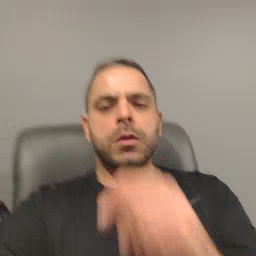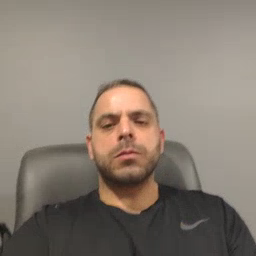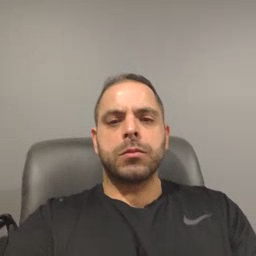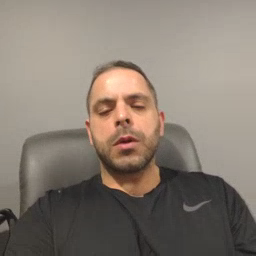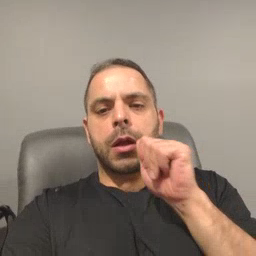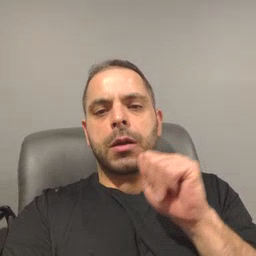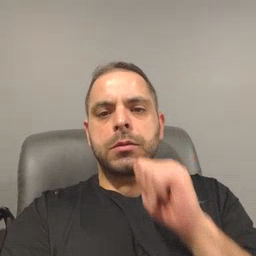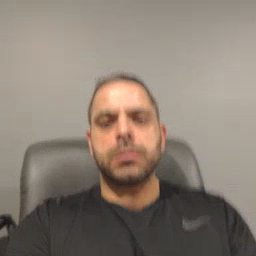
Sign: aunt